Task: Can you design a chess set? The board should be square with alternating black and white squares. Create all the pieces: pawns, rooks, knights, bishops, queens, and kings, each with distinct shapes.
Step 5408:
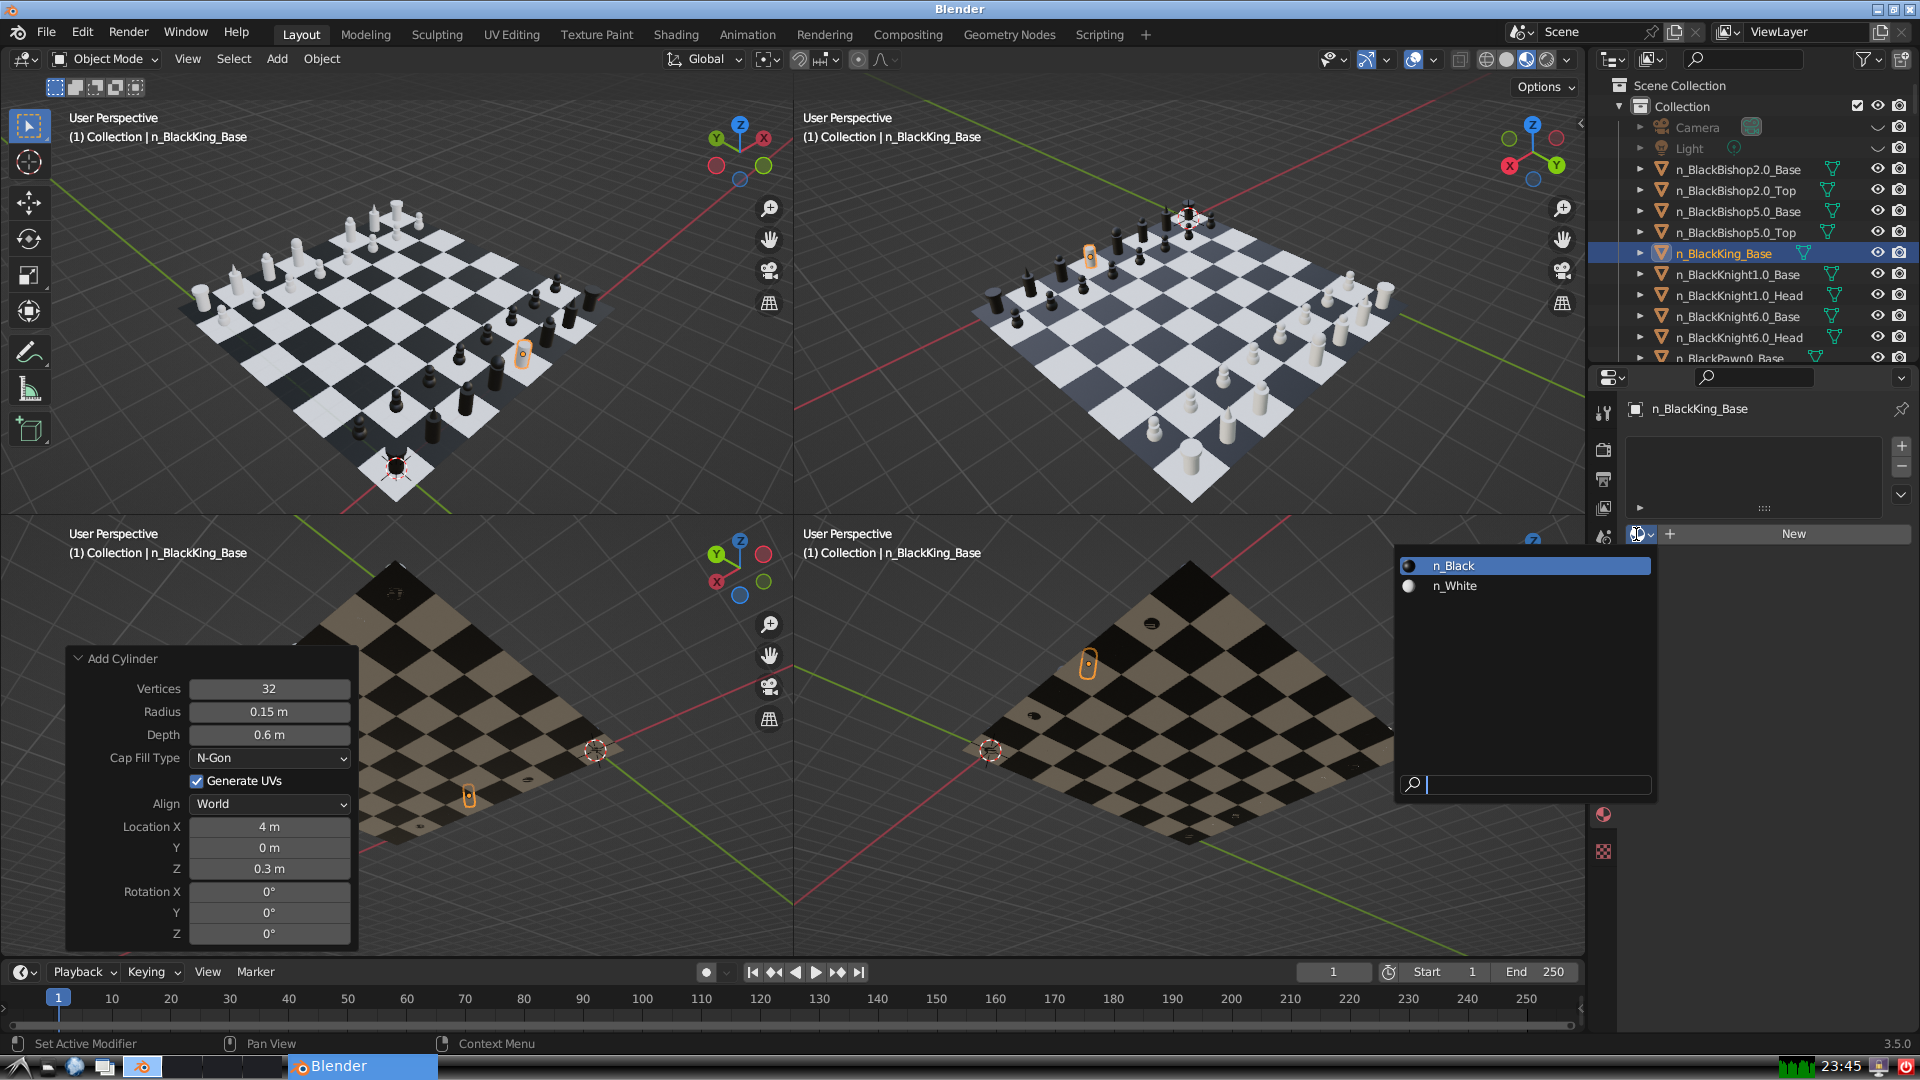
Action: input_text: n_Black